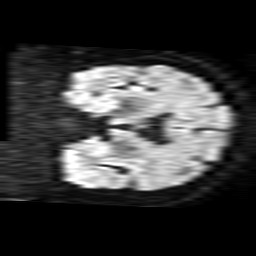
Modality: TRACE
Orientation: coronal
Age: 65
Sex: female
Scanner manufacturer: philips
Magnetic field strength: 1.5 T
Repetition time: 4.0 s
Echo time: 0.09411 s